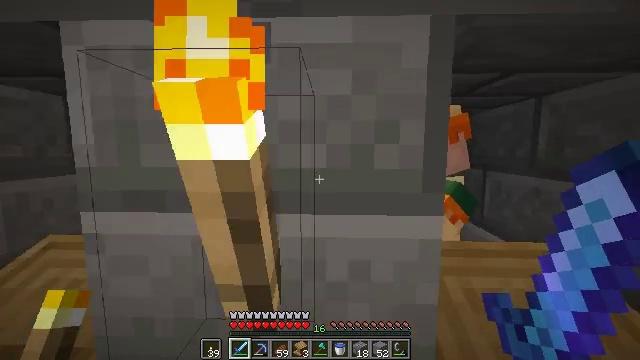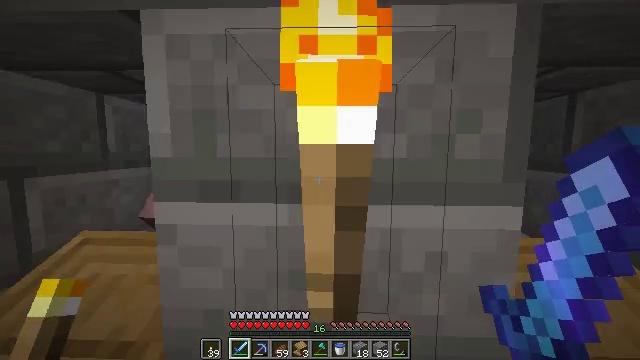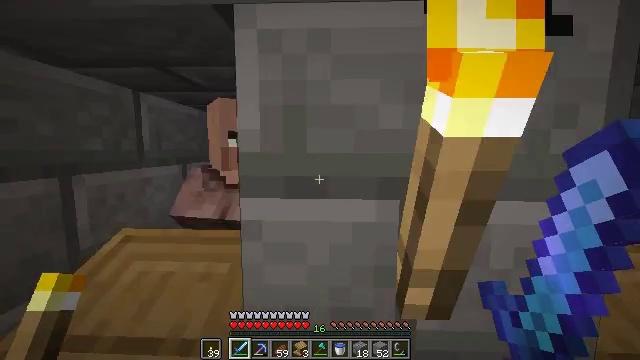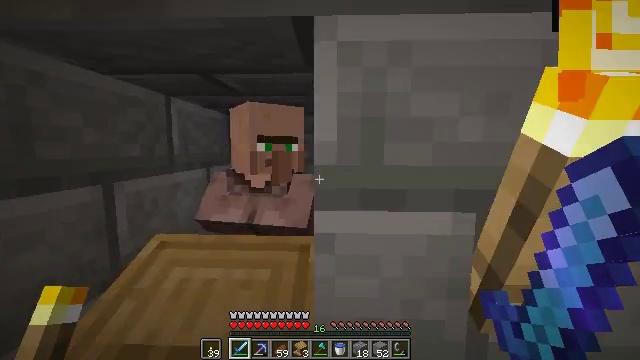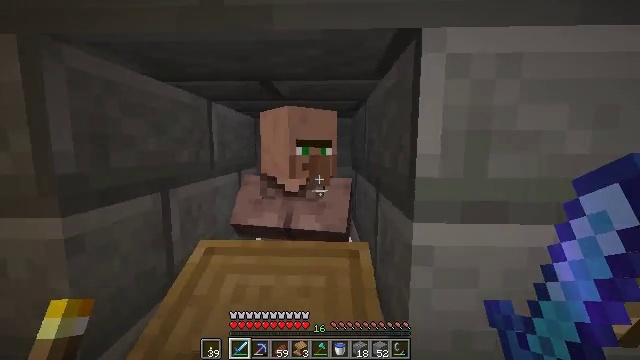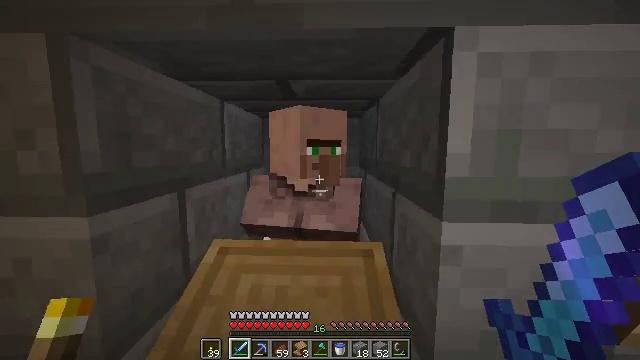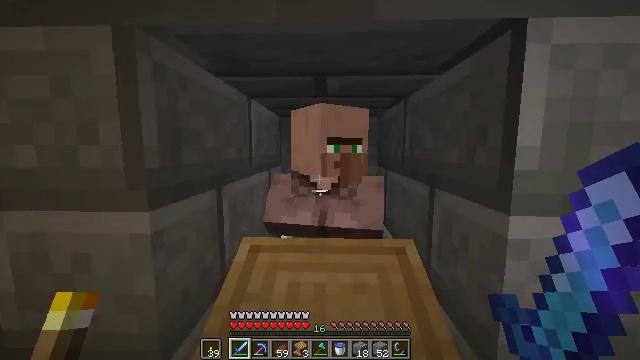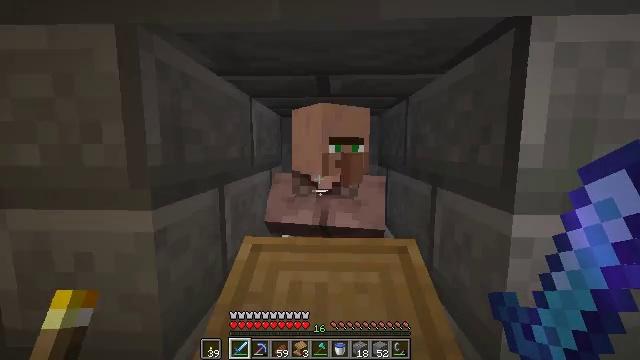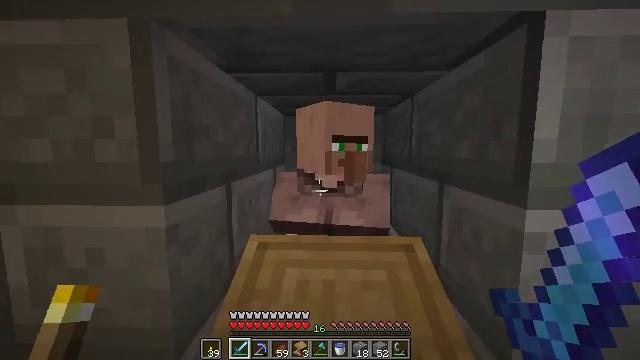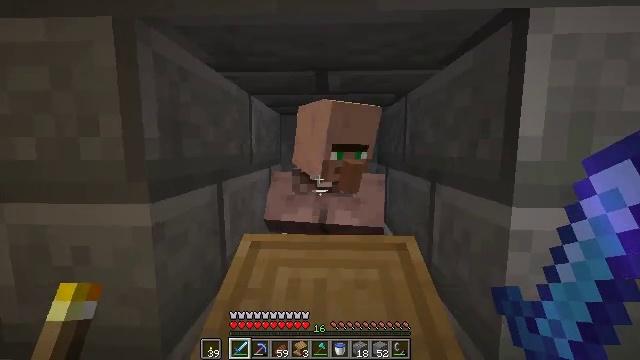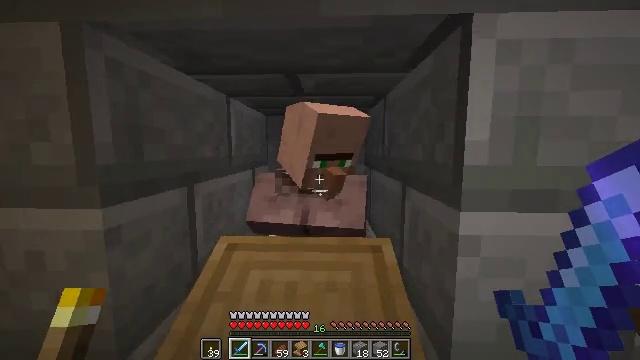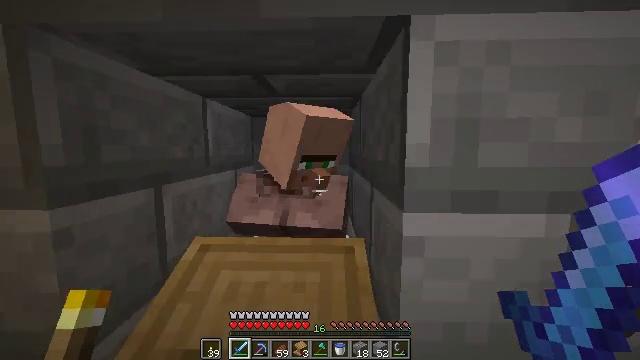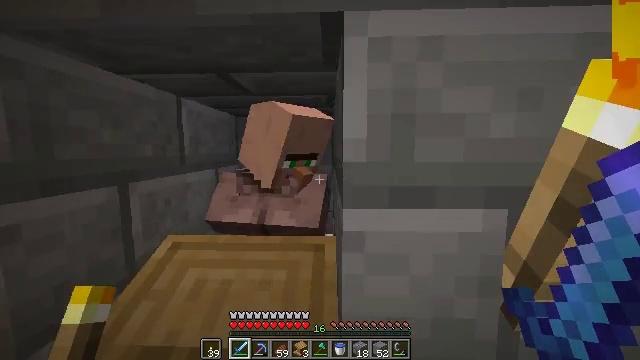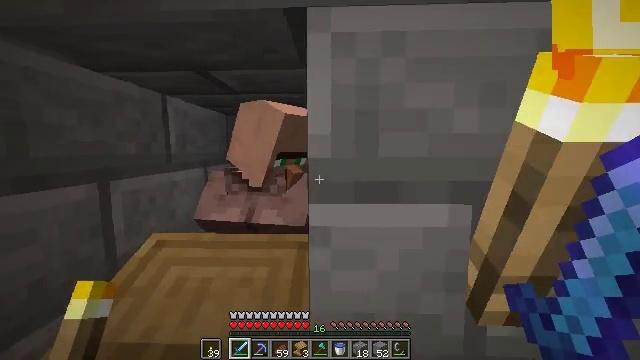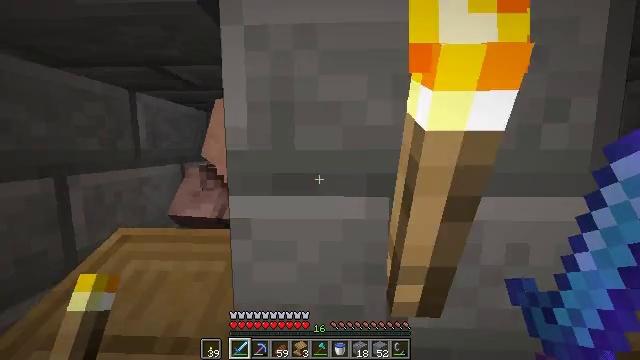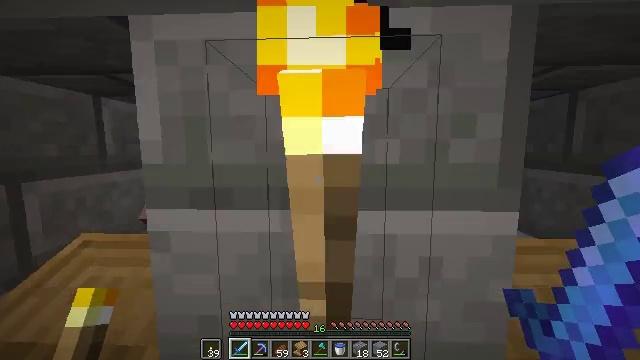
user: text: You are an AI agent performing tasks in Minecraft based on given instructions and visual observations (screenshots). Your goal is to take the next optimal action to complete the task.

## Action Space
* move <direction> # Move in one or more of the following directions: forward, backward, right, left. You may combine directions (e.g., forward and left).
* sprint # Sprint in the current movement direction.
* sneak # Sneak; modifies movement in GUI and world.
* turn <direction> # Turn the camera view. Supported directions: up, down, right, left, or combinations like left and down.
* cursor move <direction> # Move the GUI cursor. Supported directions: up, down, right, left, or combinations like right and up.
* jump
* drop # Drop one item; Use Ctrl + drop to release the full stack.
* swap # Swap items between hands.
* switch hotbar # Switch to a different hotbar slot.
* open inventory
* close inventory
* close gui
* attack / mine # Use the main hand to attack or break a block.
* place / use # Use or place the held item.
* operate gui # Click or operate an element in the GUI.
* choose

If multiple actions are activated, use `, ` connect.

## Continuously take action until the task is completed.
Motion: motion action
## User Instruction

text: Left click on the stonecutter to break it.
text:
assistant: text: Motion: move left
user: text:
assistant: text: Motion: move left
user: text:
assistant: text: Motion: move left
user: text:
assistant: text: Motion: move left
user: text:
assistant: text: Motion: no_op
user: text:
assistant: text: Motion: no_op
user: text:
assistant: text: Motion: no_op
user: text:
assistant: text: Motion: no_op
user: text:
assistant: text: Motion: move right
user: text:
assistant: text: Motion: move right
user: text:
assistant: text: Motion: move right
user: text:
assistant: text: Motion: move right
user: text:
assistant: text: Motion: move right
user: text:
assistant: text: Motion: move right
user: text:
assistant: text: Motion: move right
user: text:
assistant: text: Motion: move right
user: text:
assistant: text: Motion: move right
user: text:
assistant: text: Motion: move right
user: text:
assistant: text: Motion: move left
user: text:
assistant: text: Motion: move left
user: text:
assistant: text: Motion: move left
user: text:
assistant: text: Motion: move left
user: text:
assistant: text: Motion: move left
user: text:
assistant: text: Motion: move left
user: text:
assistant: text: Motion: move left
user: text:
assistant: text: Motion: move left
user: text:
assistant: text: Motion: move left
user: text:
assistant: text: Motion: move left
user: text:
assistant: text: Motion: move left
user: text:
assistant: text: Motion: move back and move left